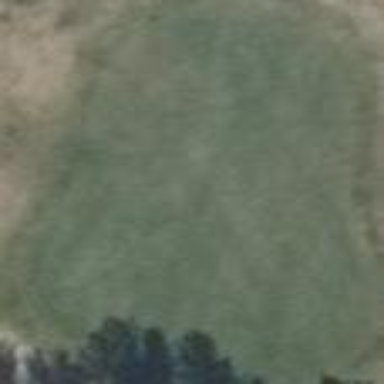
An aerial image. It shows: Golf green.